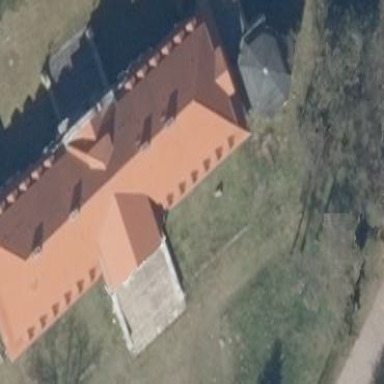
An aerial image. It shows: Stately castle with historic significance.